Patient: sex M, age 57
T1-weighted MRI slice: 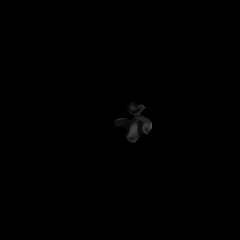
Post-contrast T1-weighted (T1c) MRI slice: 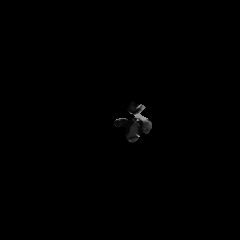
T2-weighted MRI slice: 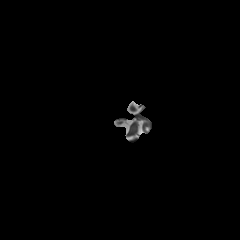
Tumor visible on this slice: no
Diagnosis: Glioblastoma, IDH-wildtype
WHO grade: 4